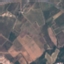
Land use / land cover class: PermanentCrop